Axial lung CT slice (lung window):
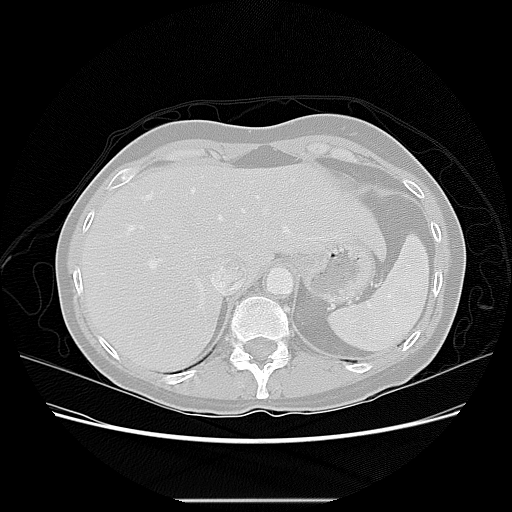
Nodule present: no